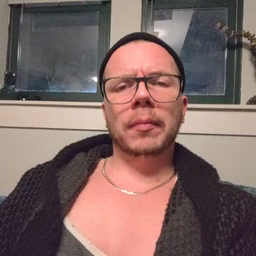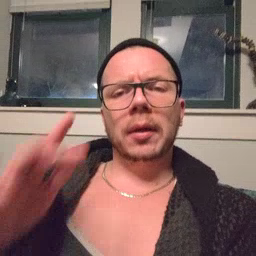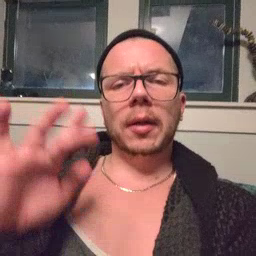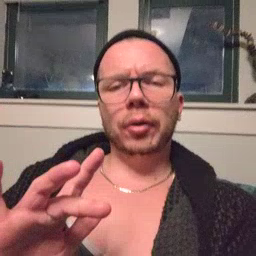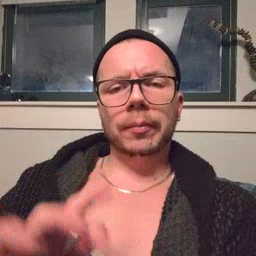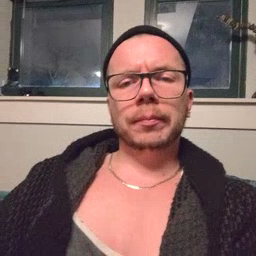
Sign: touch